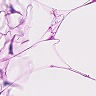
Metastatic tissue present: no